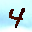
Label: 4